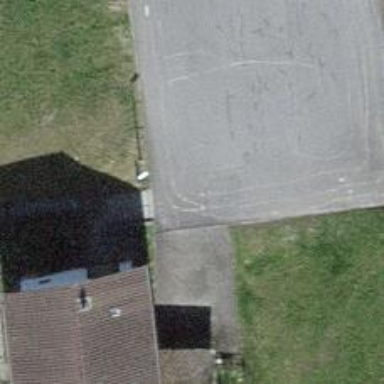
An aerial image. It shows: Footway with concrete surface.